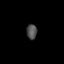
Tissue: prostate
Cell type: Myeloid cells
Senescence score: 0.7069
Nuclear area (px): 153
Mean DAPI intensity: 79.549